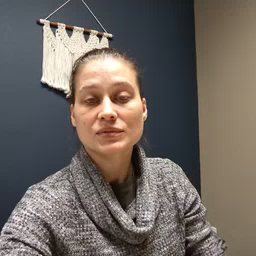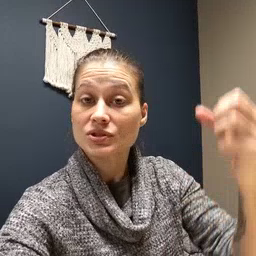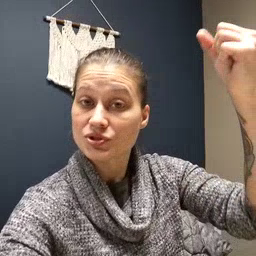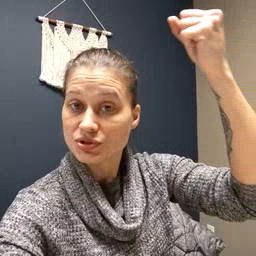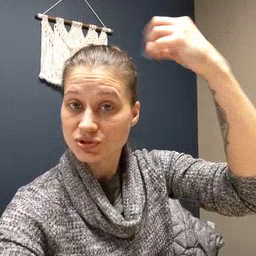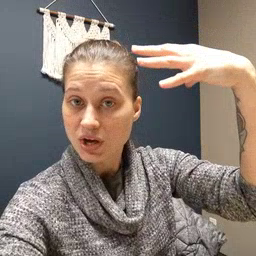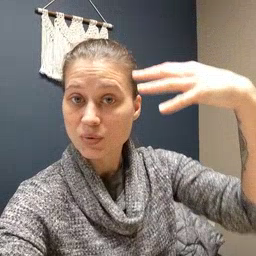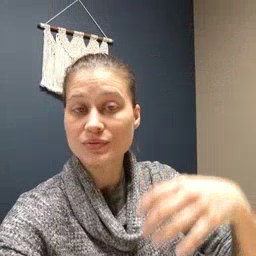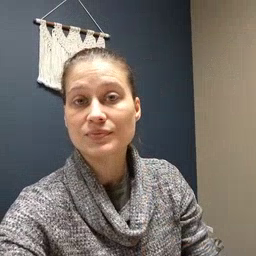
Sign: shower